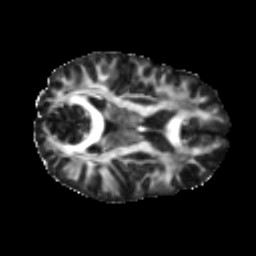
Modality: FA
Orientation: axial
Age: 21
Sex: female
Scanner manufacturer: ge
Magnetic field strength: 3 T
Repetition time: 7.8 s
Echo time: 0.0607 s